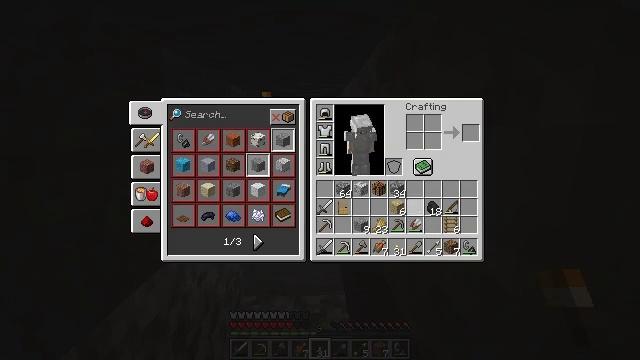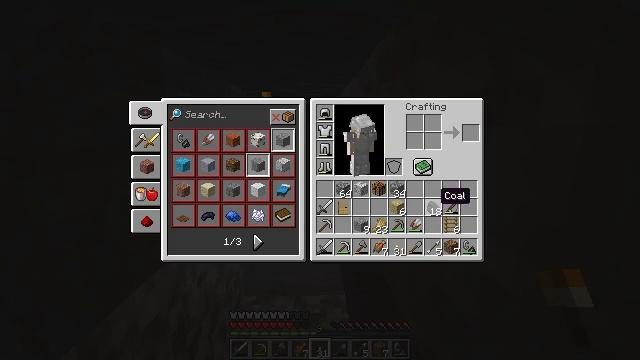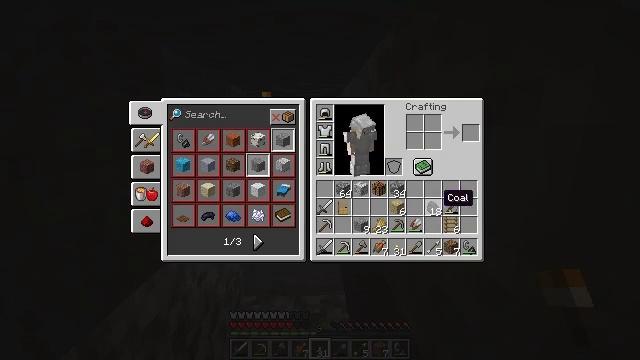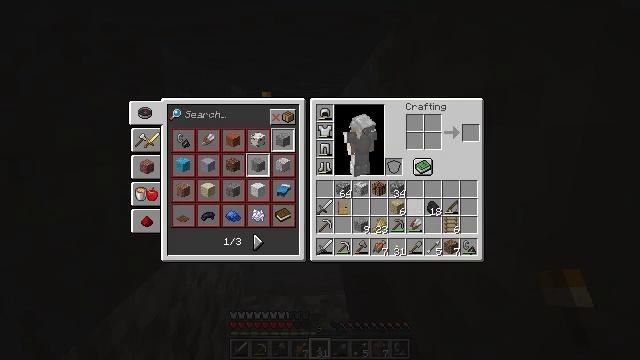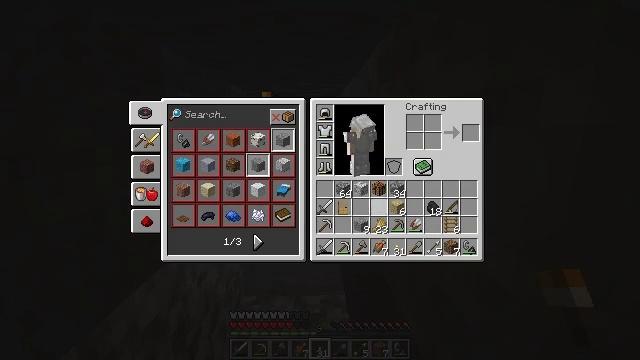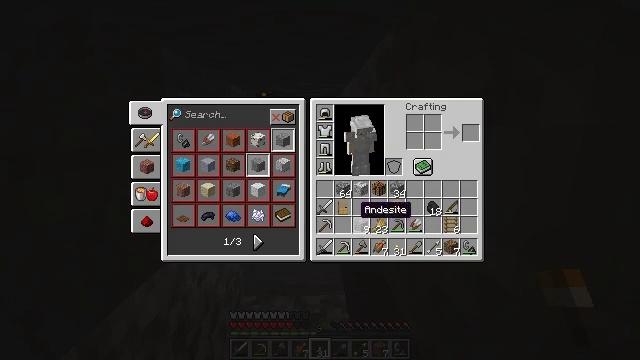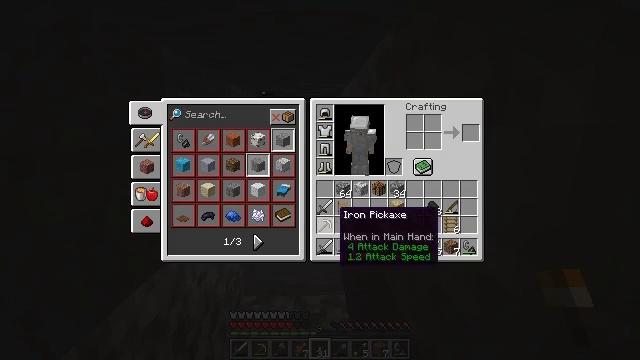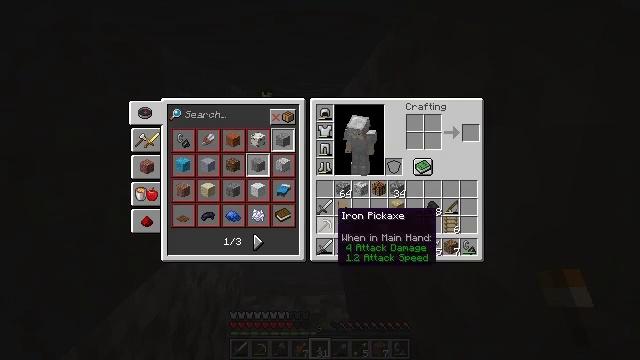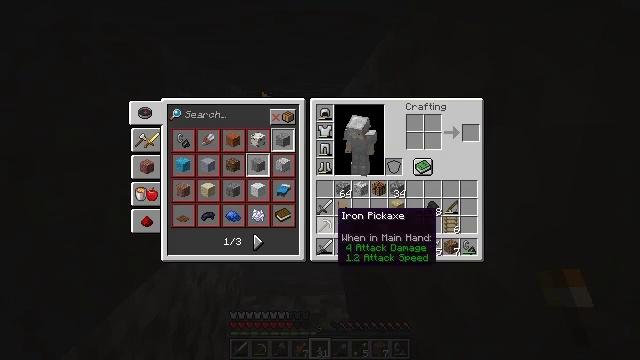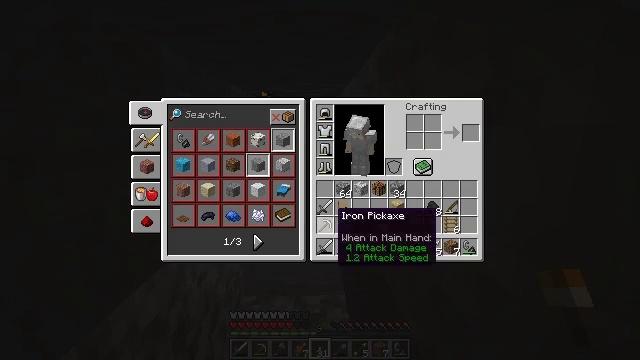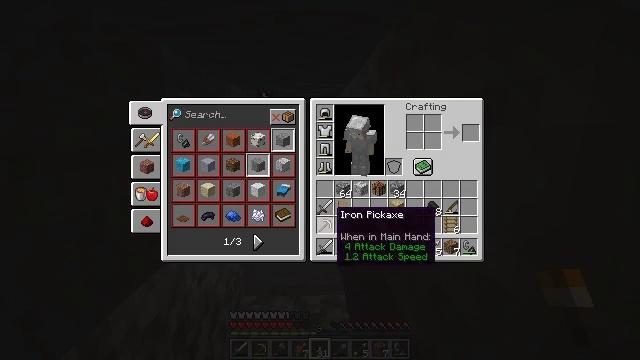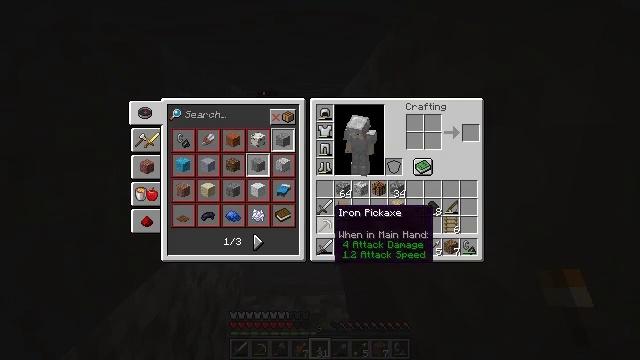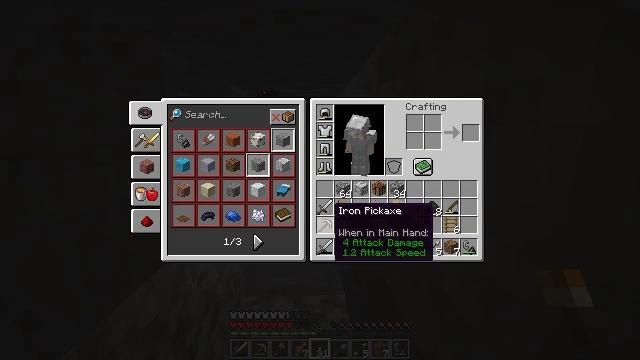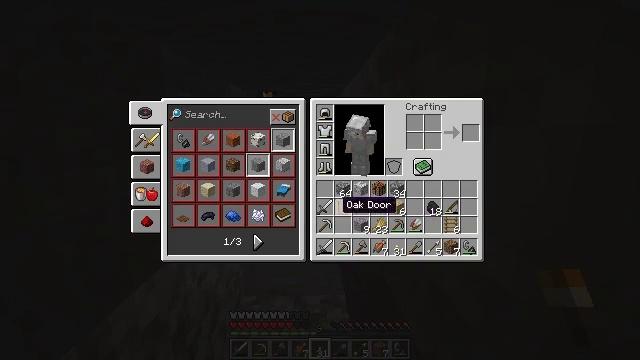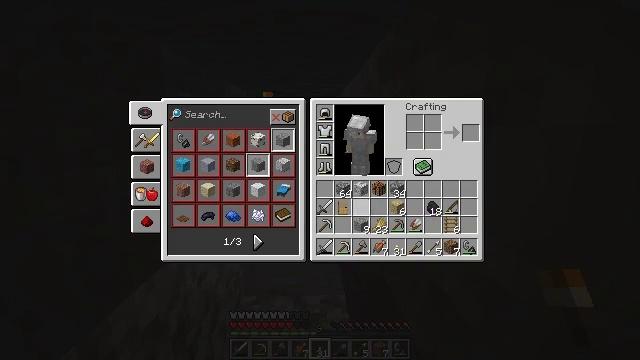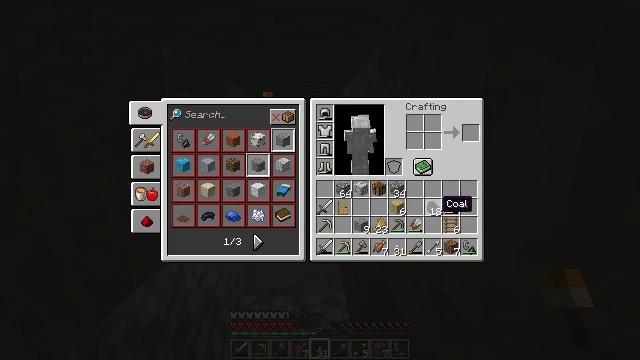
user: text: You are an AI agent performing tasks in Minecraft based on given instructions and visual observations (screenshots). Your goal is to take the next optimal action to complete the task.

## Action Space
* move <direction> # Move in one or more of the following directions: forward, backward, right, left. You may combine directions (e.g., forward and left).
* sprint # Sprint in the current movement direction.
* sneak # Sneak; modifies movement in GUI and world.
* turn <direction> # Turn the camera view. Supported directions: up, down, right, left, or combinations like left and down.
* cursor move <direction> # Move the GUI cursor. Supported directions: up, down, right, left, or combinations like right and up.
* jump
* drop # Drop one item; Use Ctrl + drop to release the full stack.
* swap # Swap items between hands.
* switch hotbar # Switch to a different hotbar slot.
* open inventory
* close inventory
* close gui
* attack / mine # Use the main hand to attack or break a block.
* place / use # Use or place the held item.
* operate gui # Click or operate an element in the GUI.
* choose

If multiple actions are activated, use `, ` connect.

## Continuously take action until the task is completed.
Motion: motion action
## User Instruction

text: Mine dirt from the ground.
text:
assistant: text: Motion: turn right
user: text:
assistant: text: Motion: no_op
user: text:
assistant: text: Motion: turn left
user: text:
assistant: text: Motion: turn left
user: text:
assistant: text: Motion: turn left
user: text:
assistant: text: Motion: turn left
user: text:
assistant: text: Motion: no_op
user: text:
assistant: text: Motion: no_op
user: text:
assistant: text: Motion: no_op
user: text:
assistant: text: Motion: no_op
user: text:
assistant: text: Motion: no_op
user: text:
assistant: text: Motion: no_op
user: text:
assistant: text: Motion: turn right
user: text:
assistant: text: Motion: turn right
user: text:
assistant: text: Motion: turn right
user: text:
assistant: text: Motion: turn right and down
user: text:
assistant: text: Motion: no_op
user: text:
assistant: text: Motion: no_op
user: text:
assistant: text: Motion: no_op
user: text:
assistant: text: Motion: no_op
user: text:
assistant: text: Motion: no_op
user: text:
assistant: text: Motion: no_op
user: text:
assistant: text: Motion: no_op
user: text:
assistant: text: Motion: no_op
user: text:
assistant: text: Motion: no_op
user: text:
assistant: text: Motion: no_op
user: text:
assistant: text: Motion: no_op
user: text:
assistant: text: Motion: no_op
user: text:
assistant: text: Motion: no_op
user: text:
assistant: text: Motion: no_op